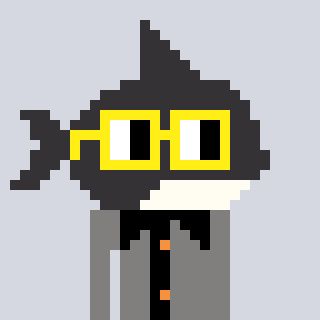
a pixel art character with square yellow glasses, a orca-shaped head and a bluegrey-colored body on a cool background